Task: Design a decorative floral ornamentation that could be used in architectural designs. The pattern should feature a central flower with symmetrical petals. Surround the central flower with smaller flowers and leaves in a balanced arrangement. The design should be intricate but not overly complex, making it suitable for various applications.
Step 29:
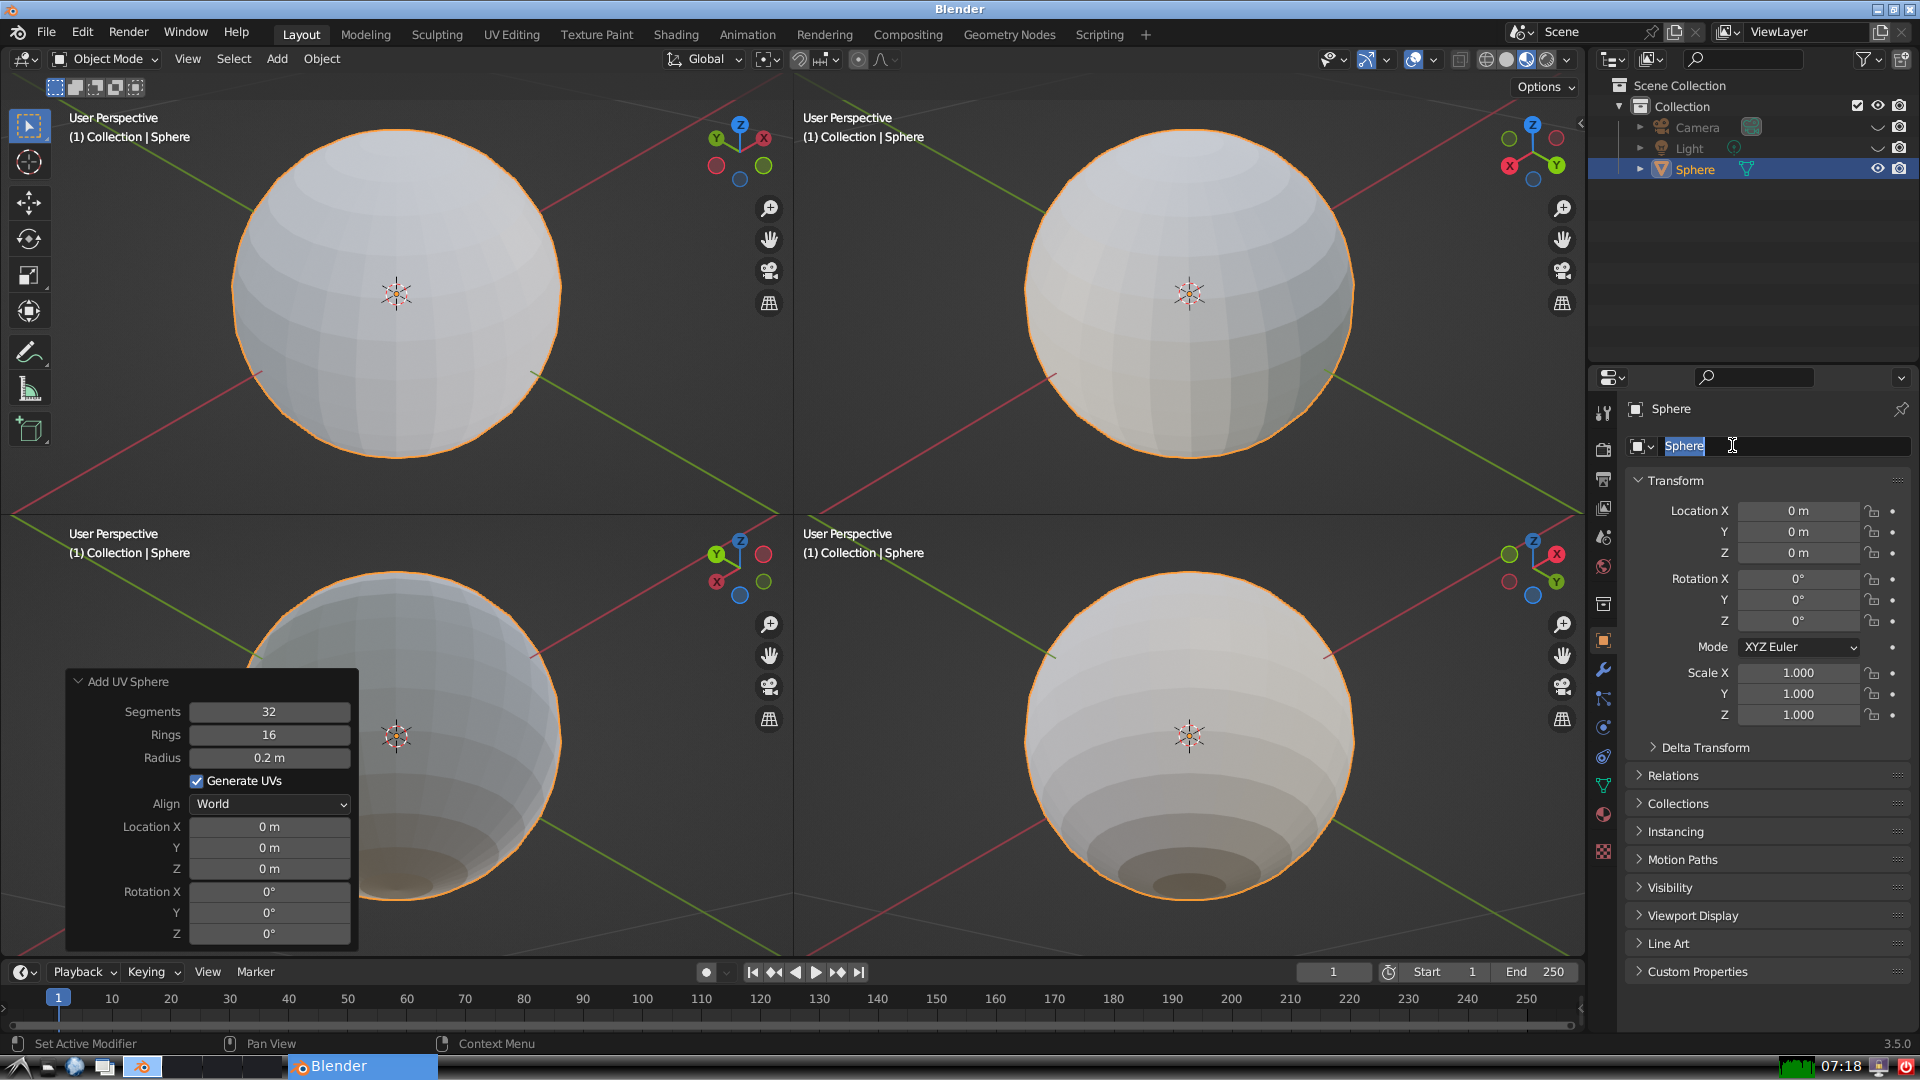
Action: input_text: n_Central Flower